Field crop: tomato
Growth stage: 1
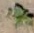
Species: solanum